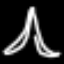
Label: The Eiffel Tower